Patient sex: M
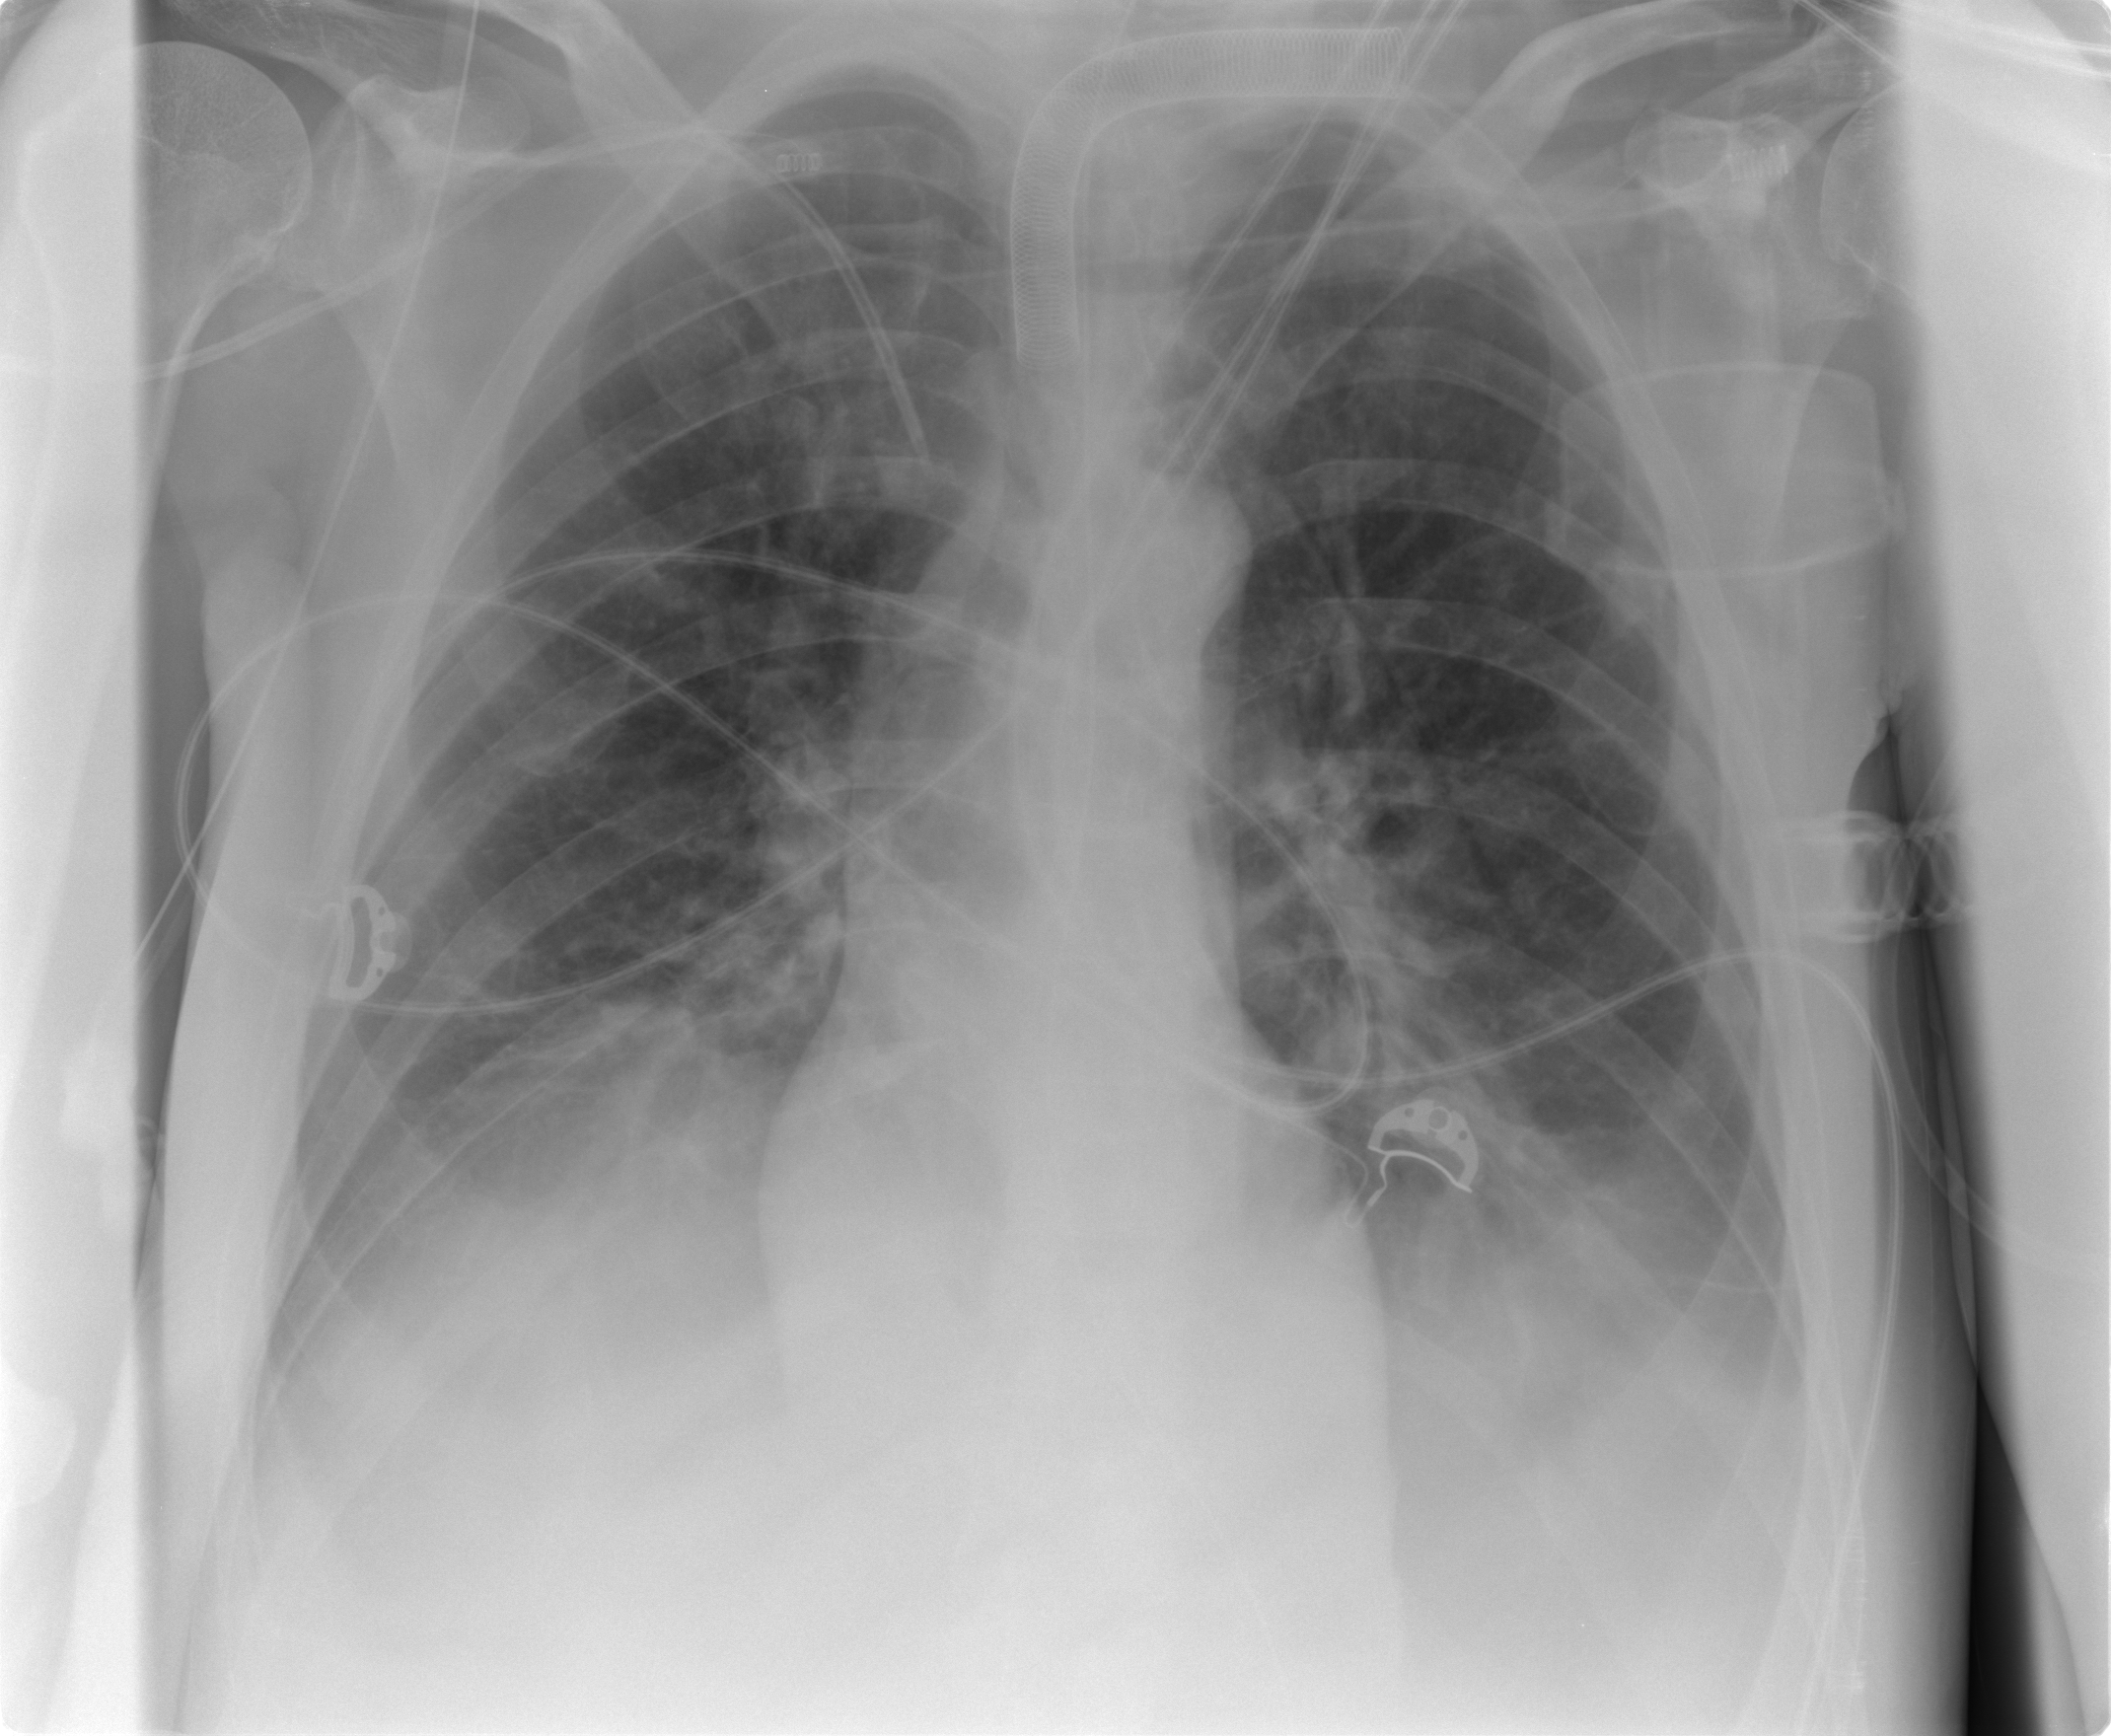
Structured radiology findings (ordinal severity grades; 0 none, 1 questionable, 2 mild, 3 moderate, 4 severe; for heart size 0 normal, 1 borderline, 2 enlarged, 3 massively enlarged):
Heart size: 0
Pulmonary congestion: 2
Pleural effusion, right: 2
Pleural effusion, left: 2
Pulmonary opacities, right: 1
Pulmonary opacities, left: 1
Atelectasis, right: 2
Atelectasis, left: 2